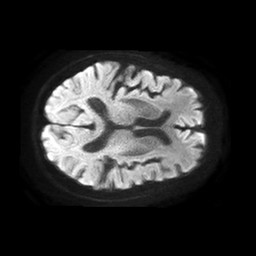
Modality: TRACE
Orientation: axial
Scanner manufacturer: philips
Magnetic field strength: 1.5 T
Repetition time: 4.6 s
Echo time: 0.08631 s